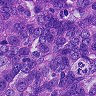
Metastatic tissue present: yes